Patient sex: M
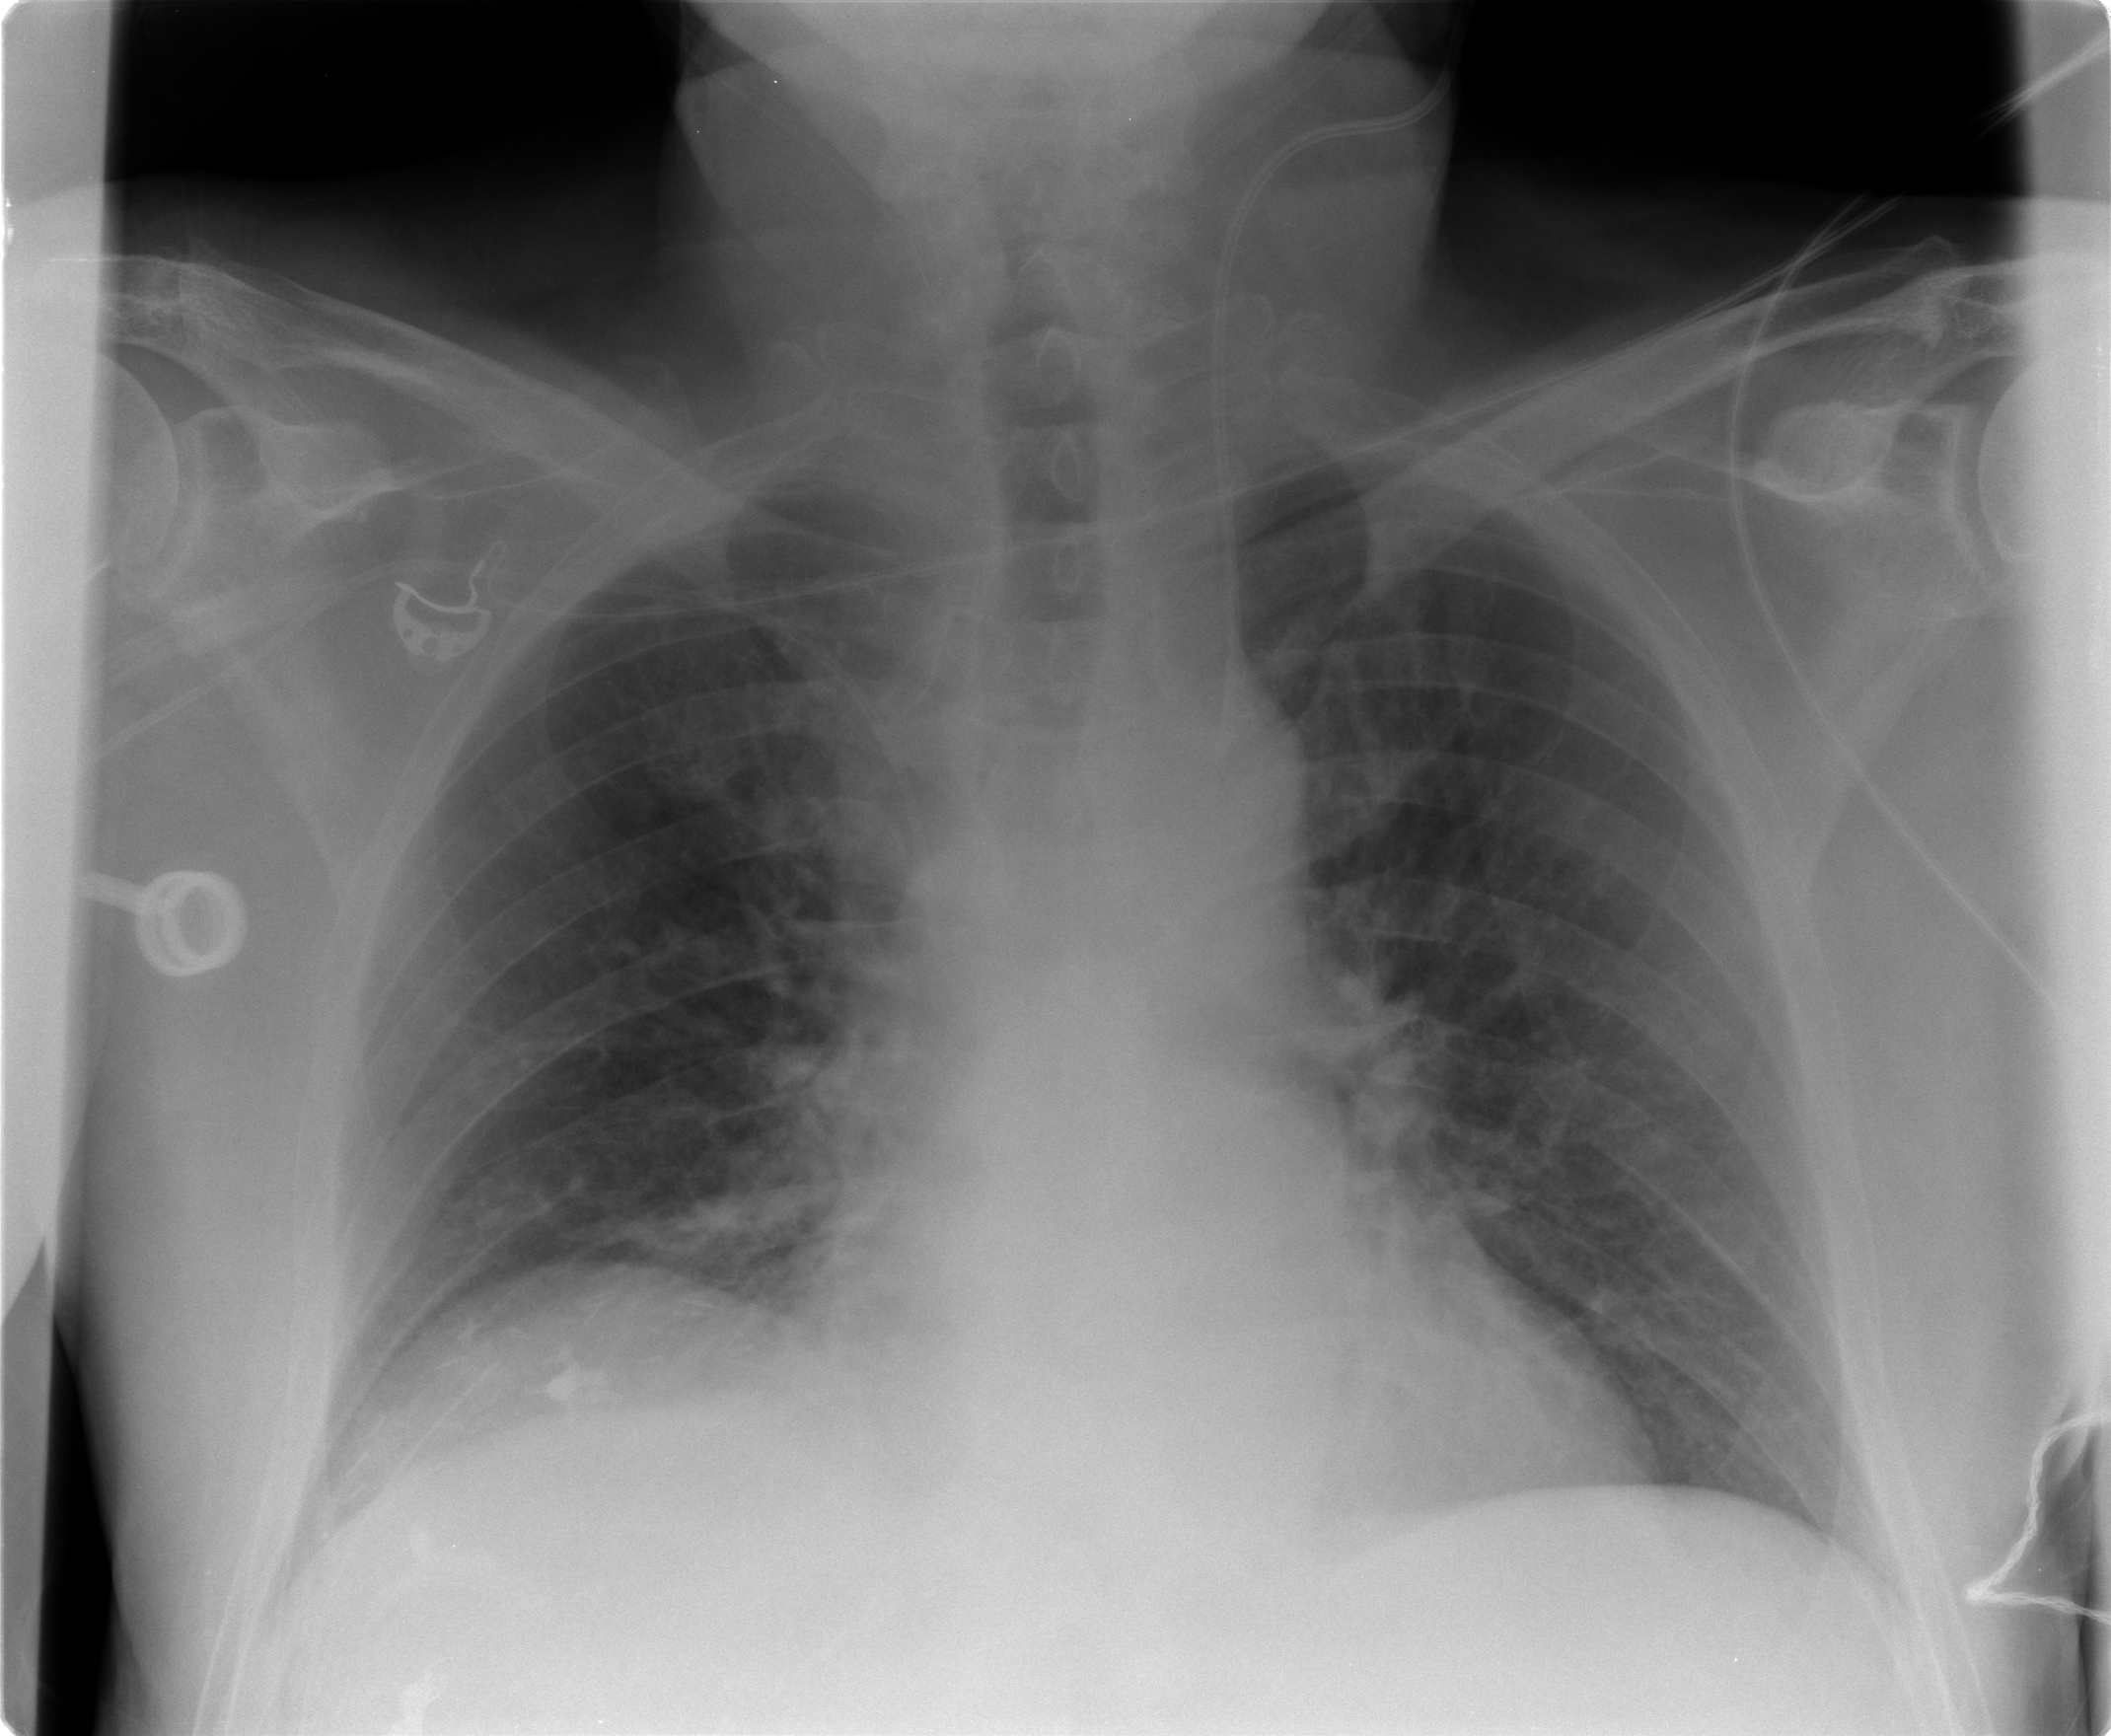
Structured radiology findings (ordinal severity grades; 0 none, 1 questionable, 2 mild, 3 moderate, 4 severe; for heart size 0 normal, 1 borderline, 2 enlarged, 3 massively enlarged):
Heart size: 0
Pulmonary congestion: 1
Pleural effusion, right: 0
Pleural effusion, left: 0
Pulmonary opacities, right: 0
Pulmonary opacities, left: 0
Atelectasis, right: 1
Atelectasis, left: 0